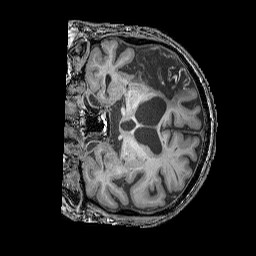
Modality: T1w
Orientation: coronal
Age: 71
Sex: male
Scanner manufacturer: siemens
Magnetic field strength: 3 T
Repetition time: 2.25 s
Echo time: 0.00411 s